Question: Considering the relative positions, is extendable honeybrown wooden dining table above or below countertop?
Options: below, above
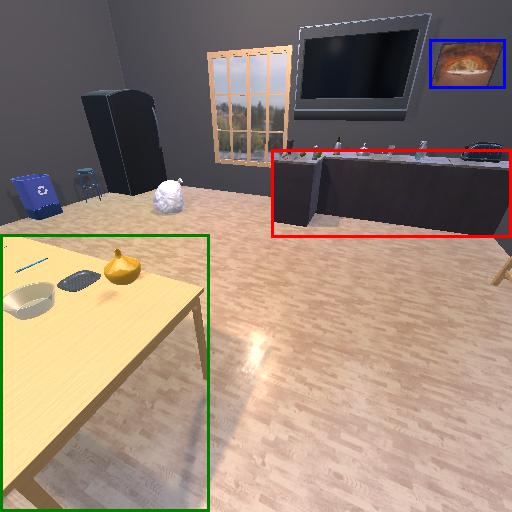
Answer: below